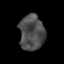
Tissue: prostate
Cell type: T cells
Senescence score: 0.2502
Nuclear area (px): 871
Mean DAPI intensity: 77.233